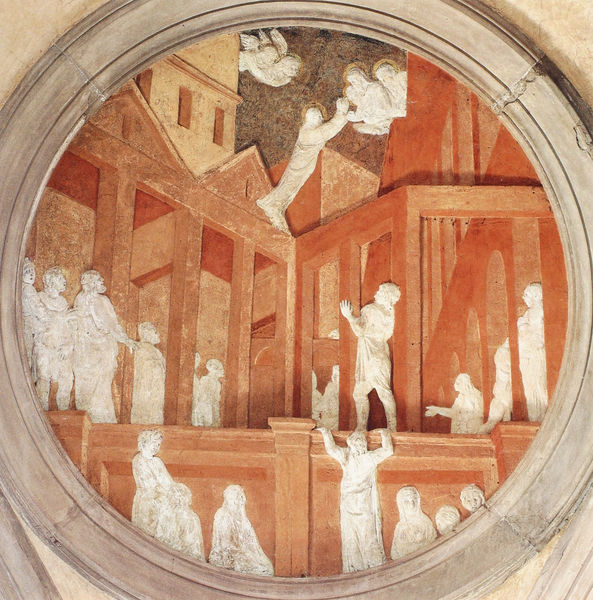
Titel: Medaillons aus der alten Sakristei mit Darstellungen der Evangelisten und Szenen aus dem Leben des hl. Johannes
Künstler: Donatello
Standort: Florenz, S. Lorenzo (EU - I - Toskana)
Schlagwörter: gott, mann, weiß, menschen, fenster, frau, marmor, männer, orange, säulen, blick, dach, rot, bart, architektur, stein, häuser, kirche, decke, kreis, rund, tondo, engel, statue, relief, bogen, perspektive, dächer, people, wall, windows, picture, bögen, wood, statuen, angels, greek, sky, building, houses, death, heilige, deckengemälde, fresko, frame, empor, sculpture, christi, himmelfahrt, watch, religion, volcano, sdfsd, god, gottvater, philosophen, sdfs, fliegt, beams, greece, sfsd, homes, clay, carved, climb, reief, trägerfigur, d#ächer, dfsd